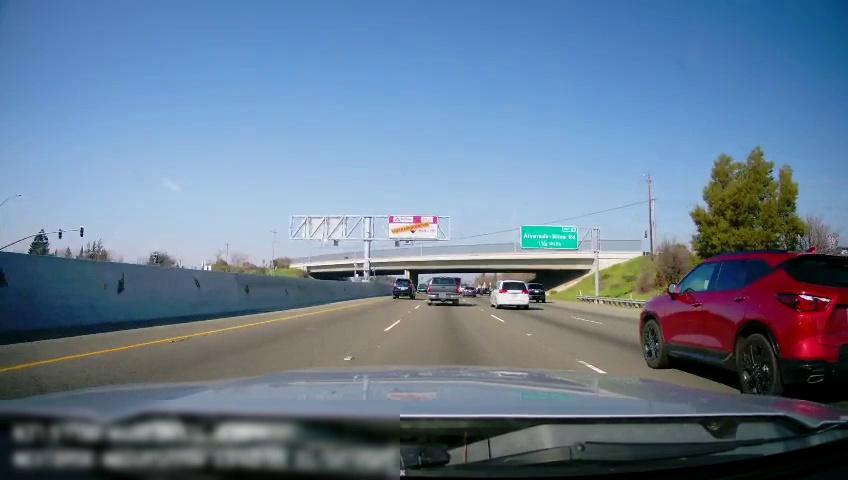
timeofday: Day
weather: Sunny
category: Drivable Space
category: Vehicles | Truck
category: Vehicles | SUV
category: Vehicles | Truck
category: Vehicles | SUV
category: Vehicles | SUV
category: Vehicles | SUV
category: Vehicles | Car
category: Lanes | Alternate Lane
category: Lanes | Current Lane
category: Lanes | Alternate Lane
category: Lanes | Alternate Lane
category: Traffic | Signs
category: Traffic | Lights
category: Traffic | Lights
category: Traffic | Signs